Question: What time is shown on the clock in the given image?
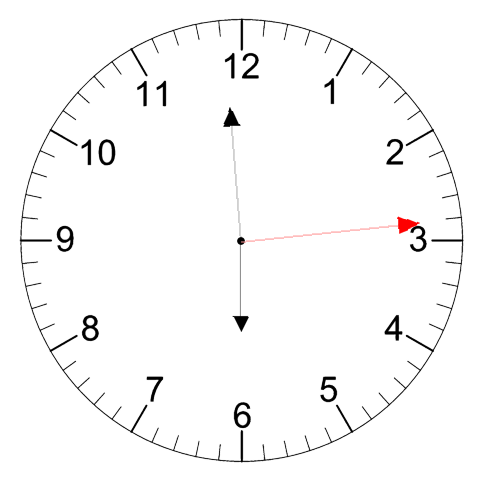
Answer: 05:59:14